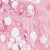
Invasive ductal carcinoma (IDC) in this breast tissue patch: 0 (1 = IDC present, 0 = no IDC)